Field crop: tomato
Growth stage: 2
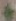
Species: solanum